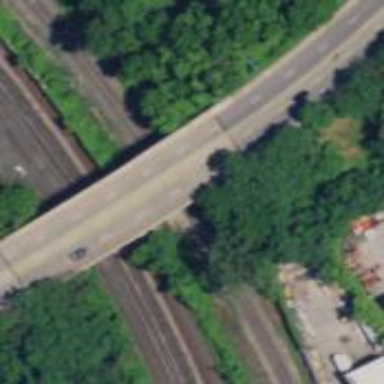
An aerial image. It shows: Secondary road crossing bridge with beam structure. The surface of the bridge is asphalt.